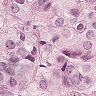
Metastatic tissue present: yes